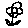
Label: flower